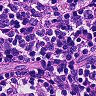
Metastatic tissue present: no